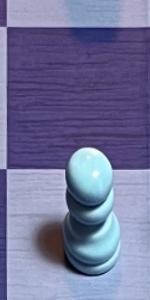
Label: Pawn_White